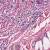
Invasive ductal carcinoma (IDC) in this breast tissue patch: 1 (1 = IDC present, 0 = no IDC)